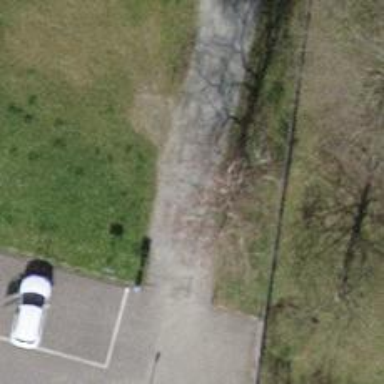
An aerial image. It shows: Footway with surface of pebblestone.